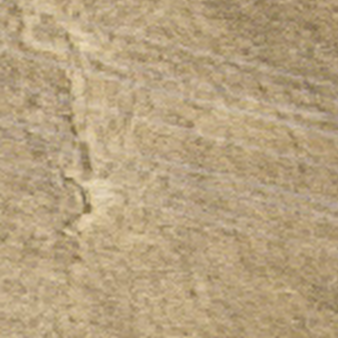
Label: other